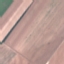
Land use / land cover class: AnnualCrop